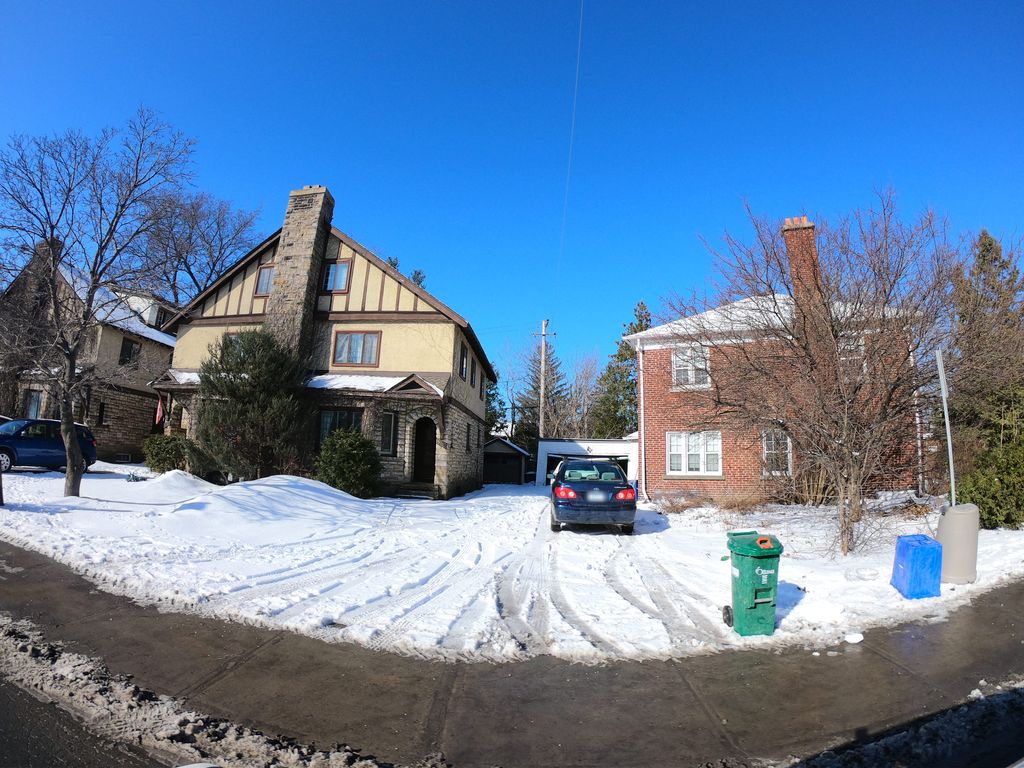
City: ottawa-gatineau